Question: i'm trying to split up my footer, so one part is a color and another part of the footer is another color. I'm using bootstrap and have tried with rows inside my footer. Don't think its logical to use the footer tag twice.
Want my footer to be split like in this images.

'''
<!-- Foooter
================== -->
<div class="footer">
<div class="container">
<div class="row">
<!-- Contact us form -->
<div class="col-sm-4">
<div class="headline">
<h3>Text here</h3>
</div>
<hr />
<div class="content">
<p>
Text here
</p>
</div>
</div>
<!-- Go social -->
<div class="col-sm-4">
<div class="headline">
<h3>Text here</h3>
</div>
<hr />
<div class="content">
<p>
Text here
</p>
<ul>
<li><a href="#"><i class="fa fa-twitter"></i></a>
</li>
<li><a href="#"><i class="fa fa-facebook"></i></a>
</li>
<li><a href="#"><i class="fa fa-youtube"></i></a>
</li>
<li><a href="#"><i class="fa fa-github"></i></a>
</li>
<li><a href="#"><i class="fa fa-linkedin"></i></a>
</li>
<li><a href="#"><i class="fa fa-vk"></i></a>
</li>
</ul>
</div>
</div>
<!-- Subscibe -->
<div class="col-sm-4">
<div class="headline">
<h3>Text here</h3>
</div>
<hr />
<div class="content">
<p>
Text here
</p>
<div class="form-group">
<ul>
<li>
<asp:TextBox runat="server" ID="TextBox1" Width="150px" CssClass="form-control" />
</li>
<li>
<button runat="server" type="submit" class="my-btn">OK</button>
</li>
</ul>
</div>
</div>
</div>
</div>
<div class="row">
<div class="col-sm-12">
<div class="lastcontent">
<p>&copy; Text here 2015. <a href="#">Privacy Policy</a> | <a href="#">Terms of Service</a></p>
</div>
</div>
</div>
</div>
</div>
'''
In my Css file i have made this line:
'''
.lastcontent p {
background-color: blue;
color: white;
}
'''
This makes it blue, but it is not 100% in width.
As you can see, I have made another row in the footer at the bottom, but this doesn't work.. Is there anything else i should do in order to accomplish this footer with two colors?
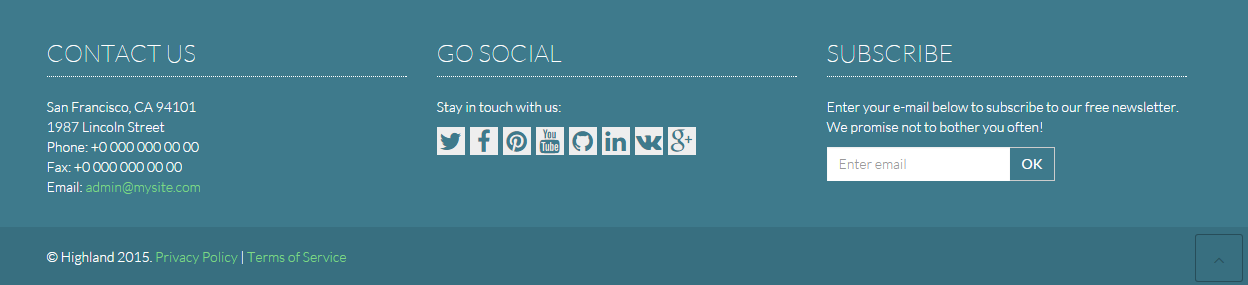
Answer: Why can't you use like this?
'''
body {margin: 0;}
.primary {background-color: #00f; color: #fff;}
.secondary {background-color: #99f; color: #000;}
p {margin: 0; font: 10pt verdana; padding: 15px; text-align: center;}
'''
'''
<footer>
<div class="primary">
<p>This is a single Footer tag!</p>
<p>You can use bootstrap's <code>.col-md-4</code> for a three column one.</p>
</div>
<div class="secondary">
<p>This is a different colour Footer</p>
</div>
</footer>
'''